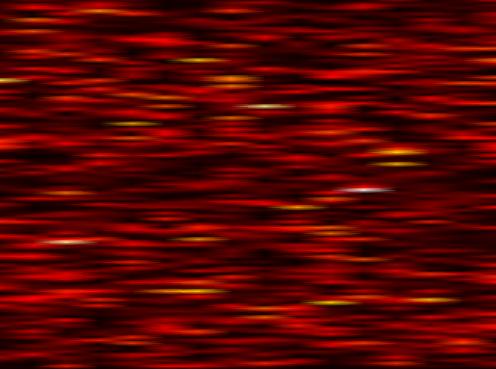
Label: OFDM